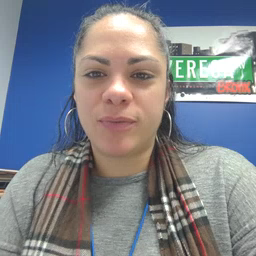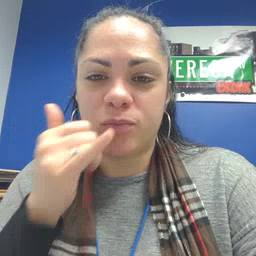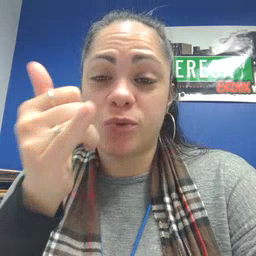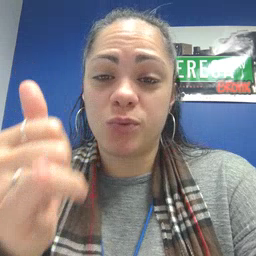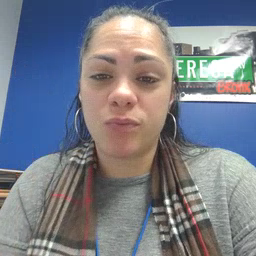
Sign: callonphone